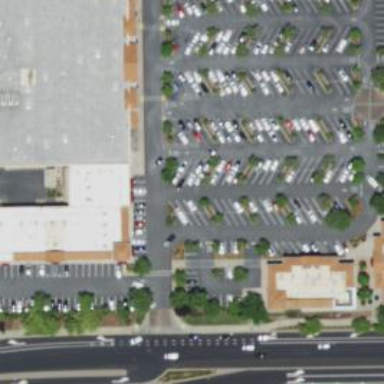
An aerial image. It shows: Retail area.